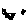
Label: zigzag